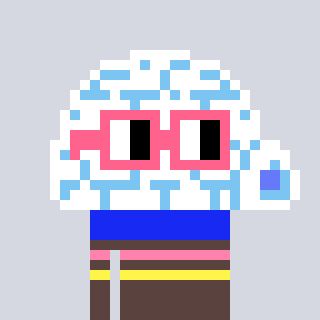
a pixel art character with square pink glasses, a igloo-shaped head and a darkbrown-colored body on a cool background